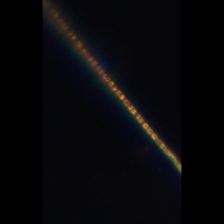
Taxon: Skeletonema
Group: Diatoms